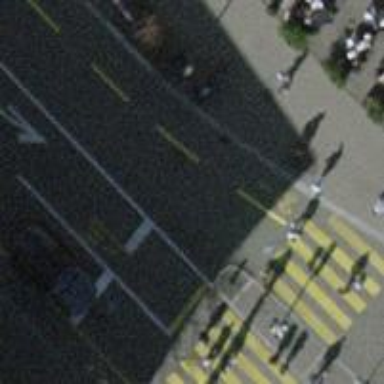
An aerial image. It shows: Tertiary road with asphalt surface. There is separate sidewalk and lanes for cyclists on both sides.